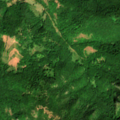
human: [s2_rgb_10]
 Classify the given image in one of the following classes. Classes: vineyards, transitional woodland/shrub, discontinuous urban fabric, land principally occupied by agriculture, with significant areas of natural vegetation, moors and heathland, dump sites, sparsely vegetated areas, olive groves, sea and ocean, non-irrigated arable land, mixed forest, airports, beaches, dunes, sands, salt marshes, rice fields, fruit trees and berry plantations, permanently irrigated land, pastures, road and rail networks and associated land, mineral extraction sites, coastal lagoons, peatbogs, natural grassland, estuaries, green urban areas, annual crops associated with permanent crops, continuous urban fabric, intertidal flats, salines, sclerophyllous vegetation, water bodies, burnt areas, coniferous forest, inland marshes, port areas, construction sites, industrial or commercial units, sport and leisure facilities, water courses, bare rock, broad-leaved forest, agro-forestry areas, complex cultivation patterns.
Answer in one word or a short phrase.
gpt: broad-leaved forest